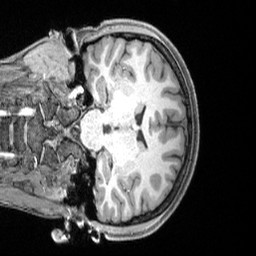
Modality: T1w
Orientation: coronal
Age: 25
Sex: female
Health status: ill
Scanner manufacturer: siemens
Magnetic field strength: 3 T
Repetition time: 2.4 s
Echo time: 0.00222 s